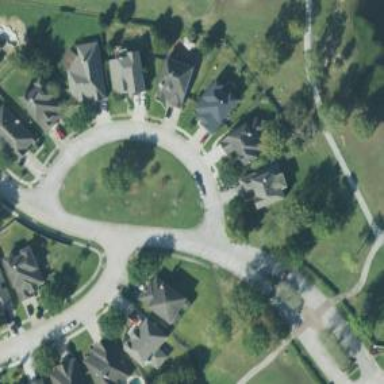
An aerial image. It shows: Residential road.